Field crop: maize
Growth stage: 2
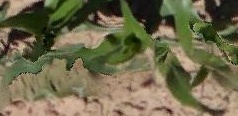
Species: maize